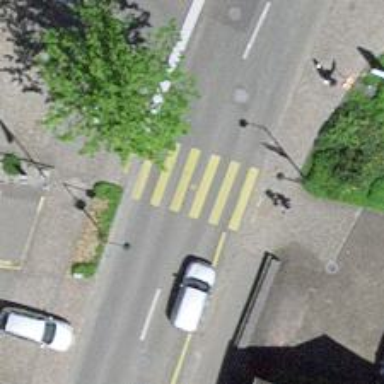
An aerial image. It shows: Zebra crossing on the road.